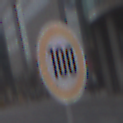
Verkehrszeichen: Geschwindigkeit100
Umgebung: Outdoor, Urban
Tageszeit: MorningAfternoon
Wetter: Overcast
Licht: Natural
Jahreszeit: NotSpecified
Kontrast: LowContrast